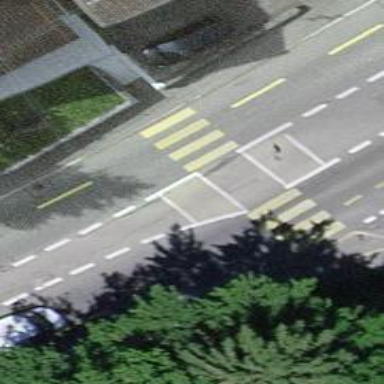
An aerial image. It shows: Primary highway with advisory cycle lane.